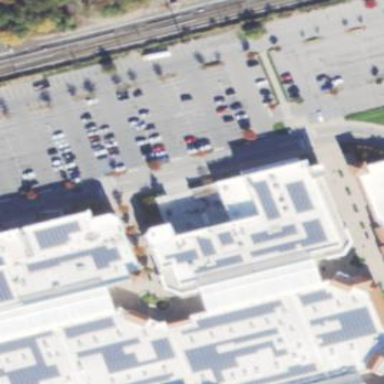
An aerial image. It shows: Commercial building.